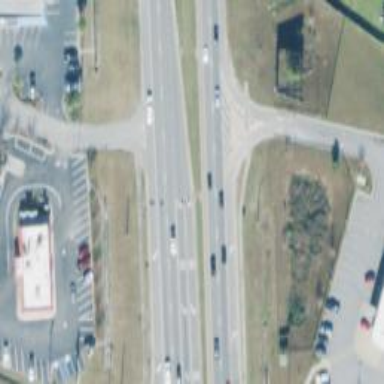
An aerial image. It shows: Expressway with dual carriageways made of asphalt at trunk level.